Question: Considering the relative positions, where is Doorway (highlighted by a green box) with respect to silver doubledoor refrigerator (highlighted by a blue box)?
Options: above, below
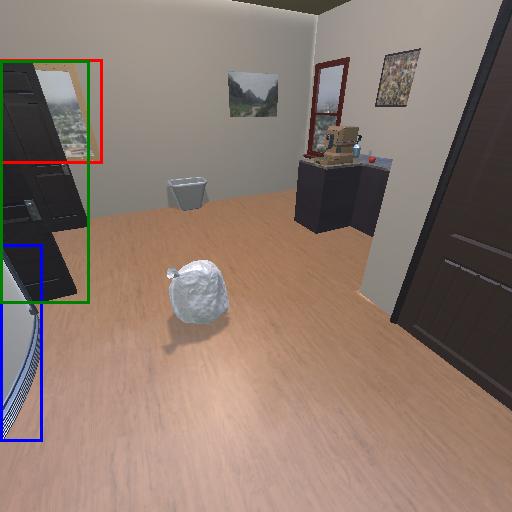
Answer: above